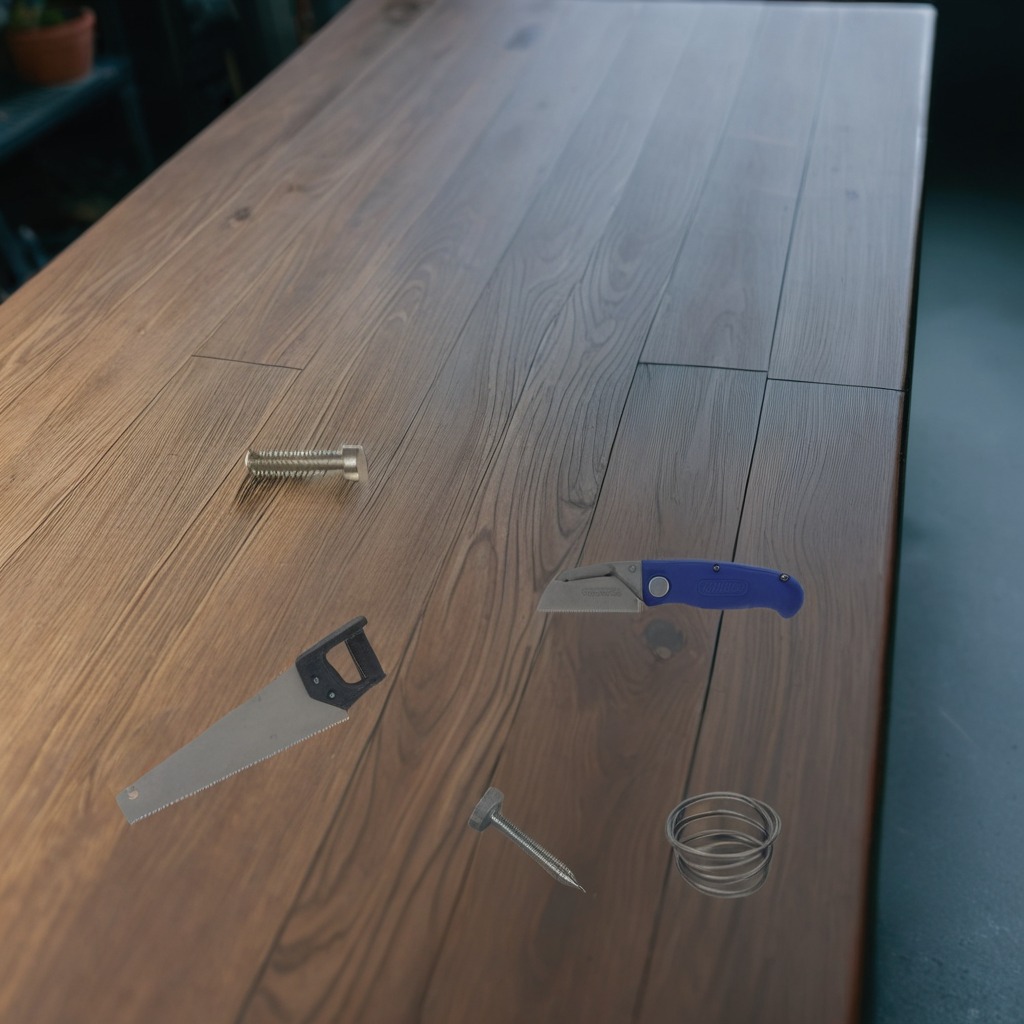
A utility knife, a metal machine screw, an iron nail, a coiled metal spring, and a handheld metal saw are lying on the table.